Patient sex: M
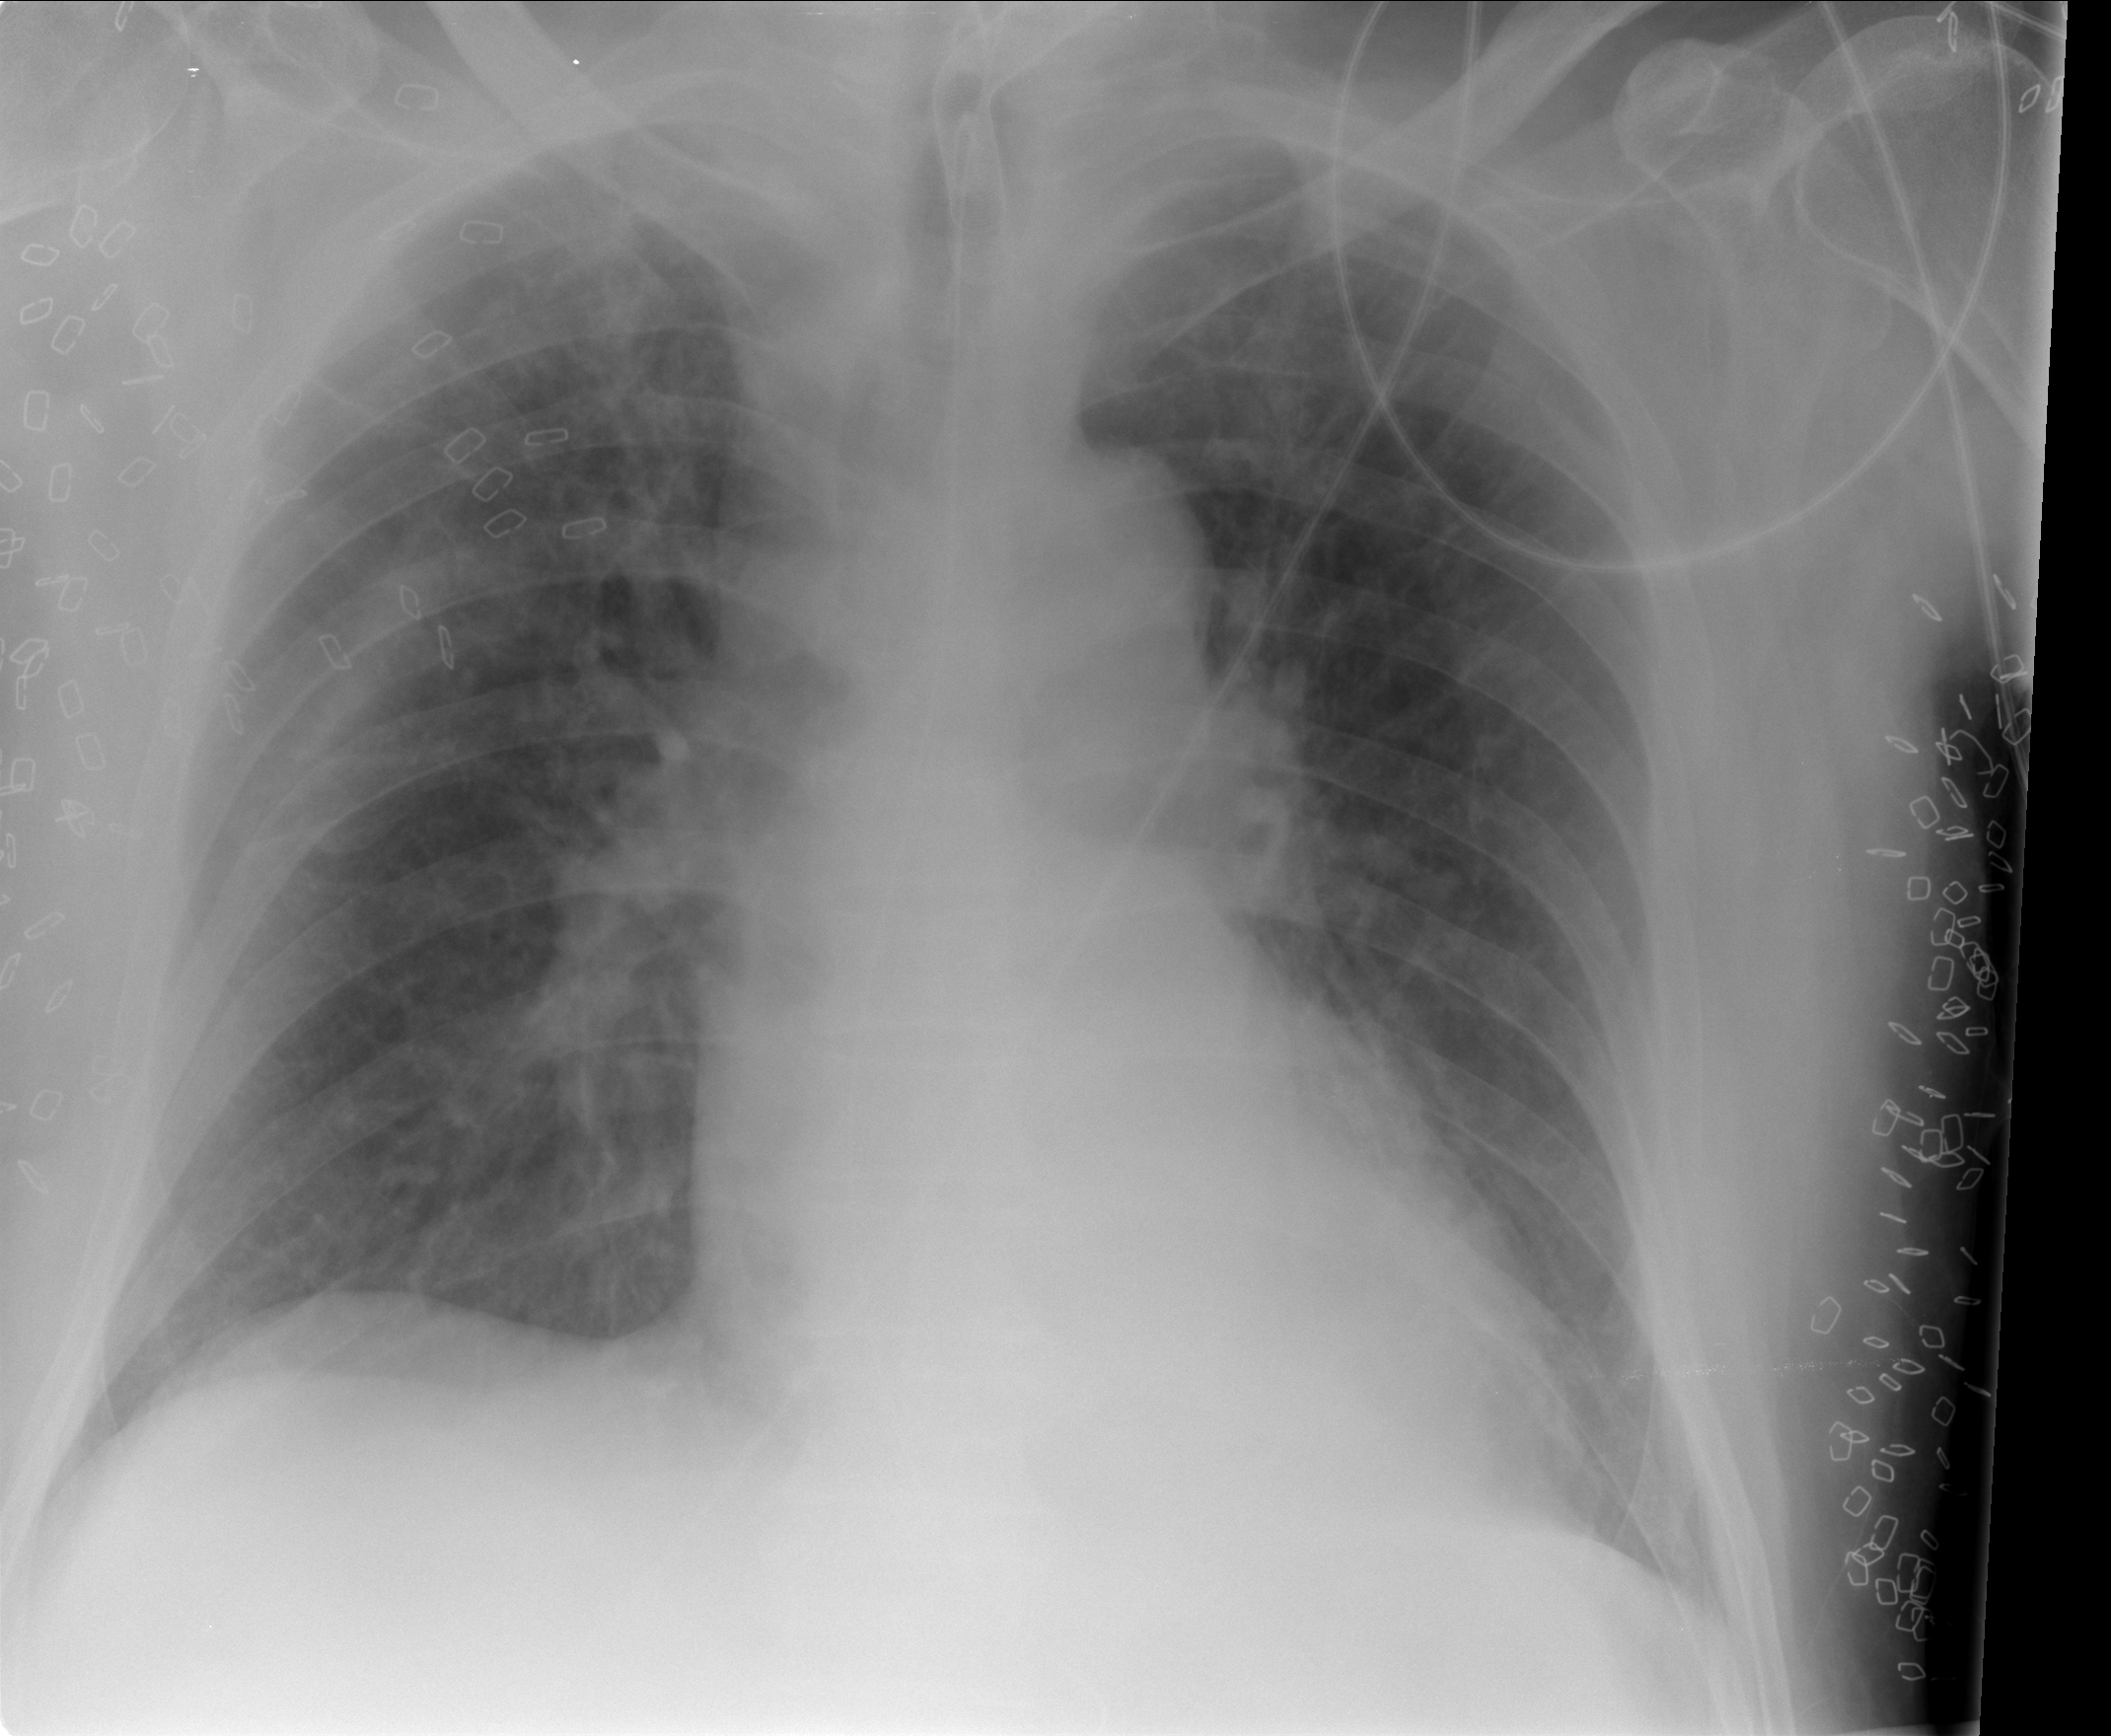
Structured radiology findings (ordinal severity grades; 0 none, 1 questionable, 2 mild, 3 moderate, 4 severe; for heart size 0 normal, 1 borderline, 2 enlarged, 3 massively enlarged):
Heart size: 0
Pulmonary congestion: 2
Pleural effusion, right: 0
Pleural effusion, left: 0
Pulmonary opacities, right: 1
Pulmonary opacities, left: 0
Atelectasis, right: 1
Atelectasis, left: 1